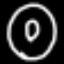
Label: donut